Question: I use XMonad+gnome as window Manager. I have the problem that, when I run a Java Web Start applicacion, It olways show an empty window, like the screen:

Is there something I can do to fix it?
UPDATE:
I tried simple programs from <URL> and it works, right. So it should be a problem of the application.
The failed aaplication is Blast2Go.
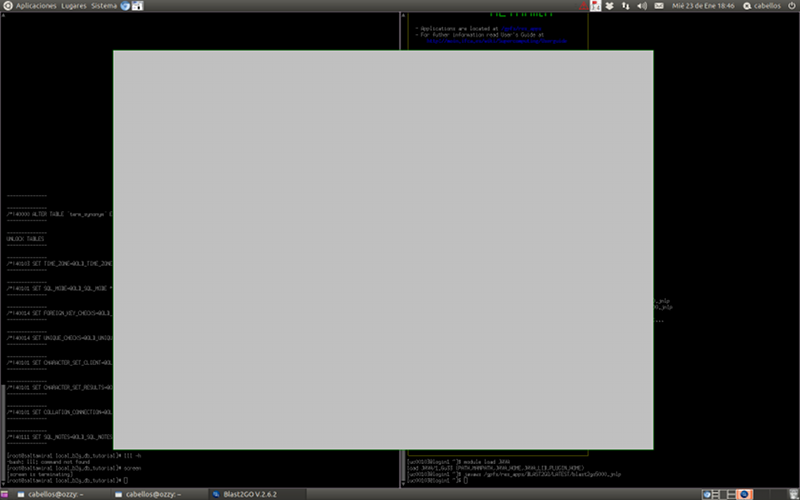
Answer: Change the name of the window manager to a known one like 'LG3D':
'''
startupHook = setWMName "LG3D"
'''